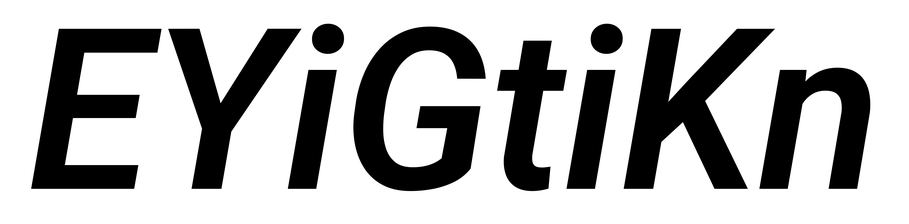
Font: Roboto-Italic_SemiBold_Italic